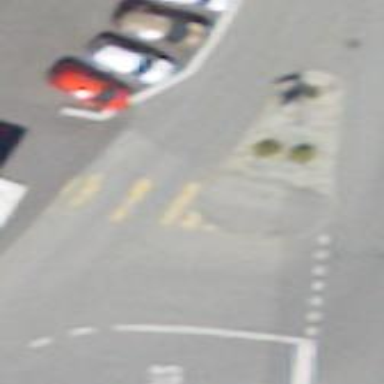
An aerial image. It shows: Ground-level traffic calming island.